Question: I'm new to EaselJS and I've been having trouble positioning shapes correctly on the stage for days now. It's only today that I discovered that, while I set the canvas width and height to 800px and 450px respectively, easeljs seems to assume that the width is 400px and the height 225px (half of the set values).
I'm pretty sure I must be doing something wrong so could someone please look at this code and see what's causing the issue:
'''
<!doctype html>
<html>
<head>
<title>Ludacris Labs</title>
<meta charset='utf-8'></meta>
<link rel='stylesheet' type='text/css' href='css/index.css'/>
<script type='text/javascript' src='//code.jquery.com/jquery-1.10.2.min.js'></script>
<script type='text/javascript' src="http://code.createjs.com/easeljs-0.6.0.min.js"></script>
<script type='text/javascript' src='js/TestTube.js'></script>
<script type='text/javascript' src='js/index.js'></script>
</head>
<body>
<canvas id='canvas' width='800' height='450'>
This application will not run on your browser because your browser is out of date.
</canvas>
</body>
</html>
'''
'''
#canvas{
border: 1px solid #cccccc;
}
'''
'''
function init()
{
var stage = new createjs.Stage("canvas");
var dimensions = {
width: $('#canvas').width(),//800
height: $('#canvas').height()//450
};
var solution = new TestTube('water','blue');
stage.addChild(solution);
solution.x = dimensions.width/2-100;//300
solution.y = 0.44*dimensions.height/2;//99
solution.width = 50;
solution.height = 0.55*dimensions.height;//247.5
solution.level = 90;
solution.render();
stage.update();
}
$(document).ready(function(){
init();
});
'''
'''
TestTube.prototype.render = function(){
console.log(this.name,this.x,this.y,this.level);
this.graphics.clear();
this.graphics.setStrokeStyle(2,1,1);
//set stroke color black.
this.graphics.beginStroke("#000000");
//set fill color
this.graphics.beginFill(this.color);
//START DRAWING------------------------------------
//move to origin.
this.graphics.moveTo(this.x,this.y);
//draw line uptil point of liquid in test tube [liquid start point]
_level = (100 - this.level)/100;
this.graphics.lineTo(this.x,this.y+_level*this.height);
//draw line uptil bottom of test tube.
this.graphics.lineTo(this.x,this.y+(this.height-this.width/2));
//draw the round part of test tube.
//graphics.arc(centerX,centerY,radius,startAngle,endAngle,anticlockwise);
this.graphics.arc(this.x + this.width/2,this.y+(this.height-this.width/2),this.width/2,Math.PI,0,true);
//go back to upto level of liquid in tube [liquid end point]
this.graphics.lineTo(this.x+this.width,this.y+_level*this.height);
//connect liquid start point with liquid end point to fill in liquid colour.
this.graphics.lineTo(this.x,this.y+_level*this.height);
this.graphics.endFill();
//go back to liquid end point
this.graphics.moveTo(this.x+this.width,this.y+_level*this.height);
//draw the rest of the test tube.
this.graphics.lineTo(this.x+this.width,this.y);
//stop drawing.
this.graphics.endStroke();
}
'''
Based on the code on index.js, you'd expect the test tube to appear near the centre of the canvas, but it appears on the bottom-right because the canvas size used is half of the canvas size set.

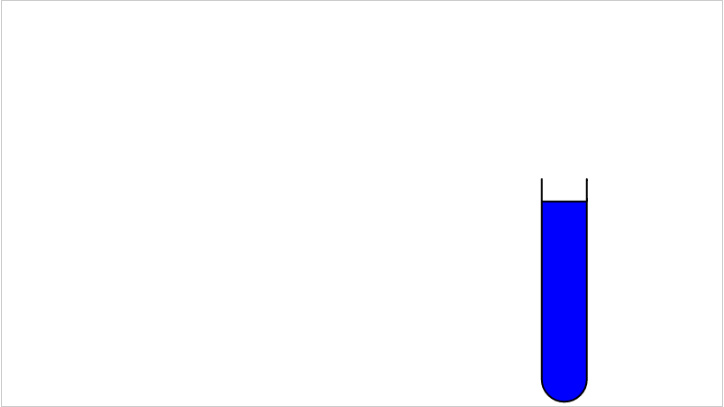
Answer: Your issue is with the drawing-coordinates inside your shape:
Each object (Bitmap, Shape, MovieClip, ect.) in EaselJS has its' own coordinate-space.
That means: If you place the shape at: '100|100' AND draw a dot at 'this.x|this.y (100|100)' your dot will appear on the stage at '200|200'.
What you should do instead is to use '0|0' as your base and not 'this.x|this.y'.
'''
//move to origin.
this.graphics.moveTo(0,0);
//draw line uptil point of liquid in test tube [liquid start point]
_level = (100 - this.level)/100;
this.graphics.lineTo(0,0+_level*this.height);
//...and so on...
'''
---
The benefits of that are: If you remove the Shape and add it to a different container, it will be automatically positioned relative to that new containers' position.
Also: You do not have to worry about the absolut position of an object, this comes in very handy with more complex constructs with multiple shapes and containers. You only need to know the position relative to the parent-container.